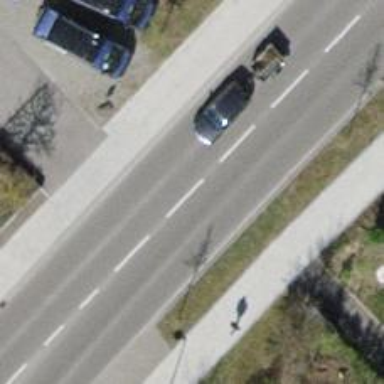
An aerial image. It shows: Primary highway with asphalt surface and sidewalks on both sides.